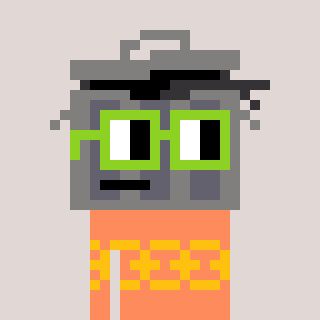
a pixel art character with square light green glasses, a trashcan-shaped head and a peachy-colored body on a warm background